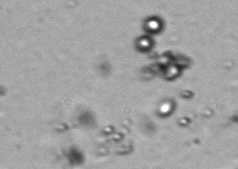
Label: Phaeocystis